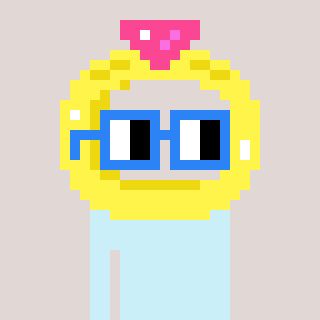
a pixel art character with square blue glasses, a ring-shaped head and a rust-colored body on a warm background